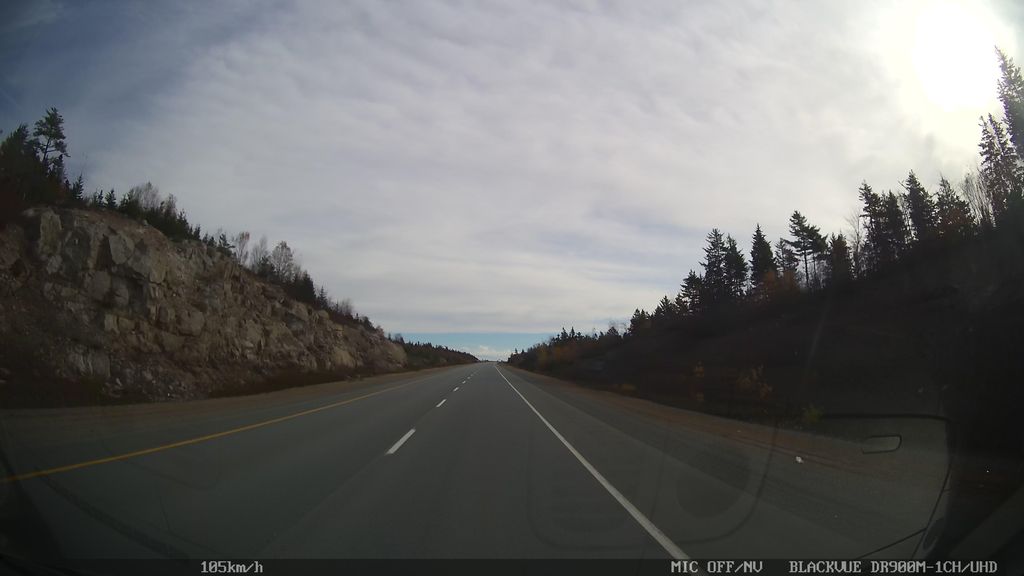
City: halifax